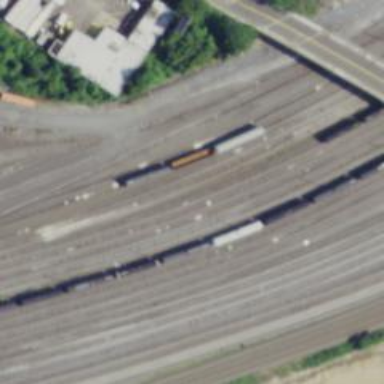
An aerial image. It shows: Railway yard used for servicing trains.